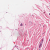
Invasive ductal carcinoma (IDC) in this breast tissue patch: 0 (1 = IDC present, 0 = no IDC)